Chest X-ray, PA view. Patient: 58 years old, sex M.
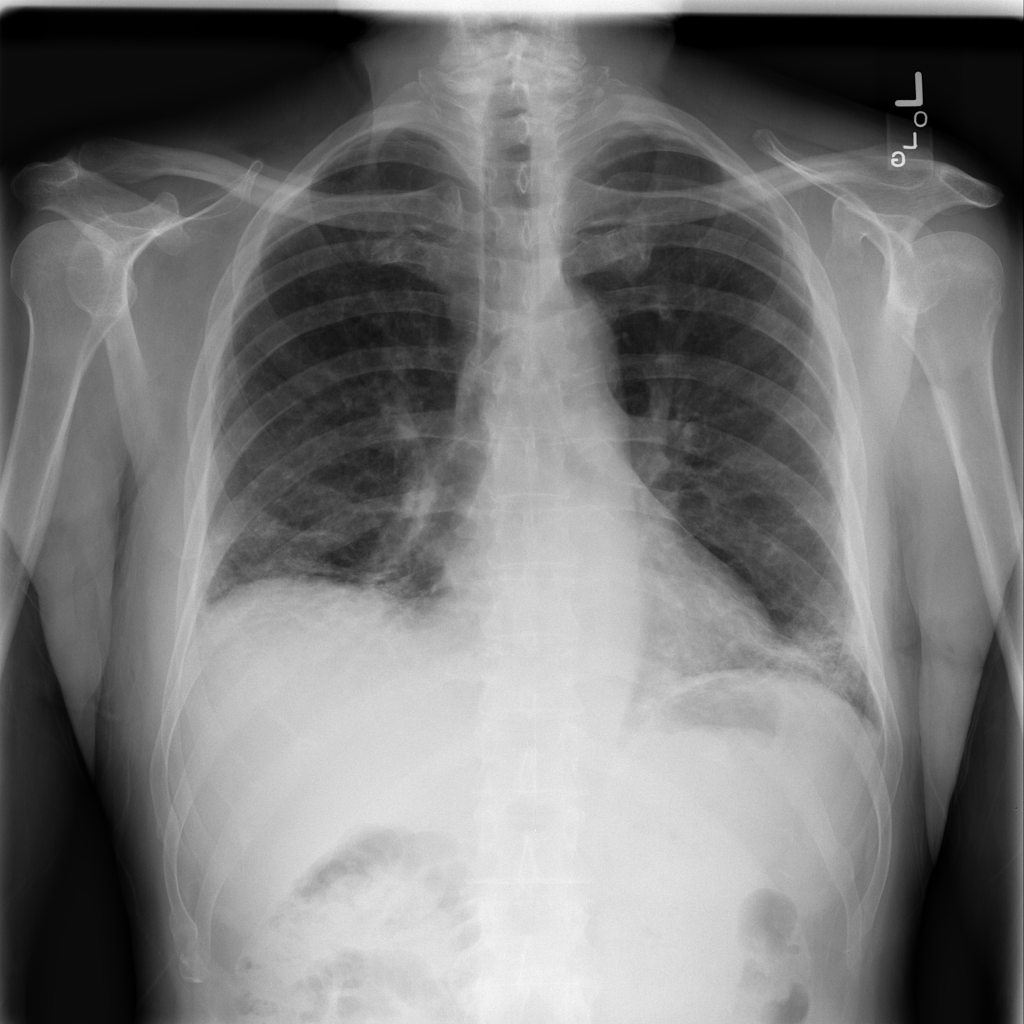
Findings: No Finding